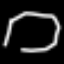
Label: octagon